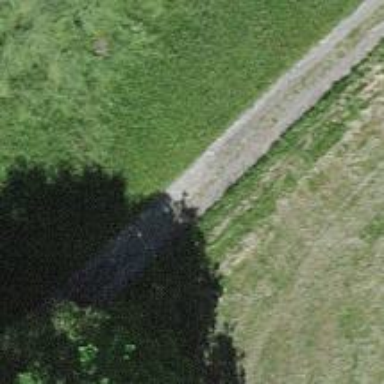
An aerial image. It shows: Track with grade 2 tracktype.